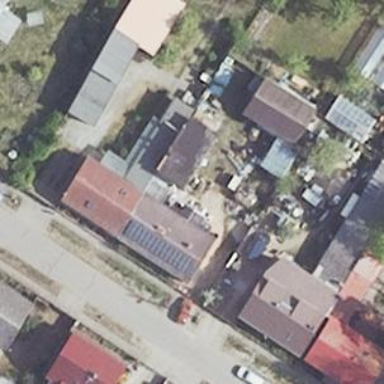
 consisting of solar photovoltaic panels."